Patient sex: M
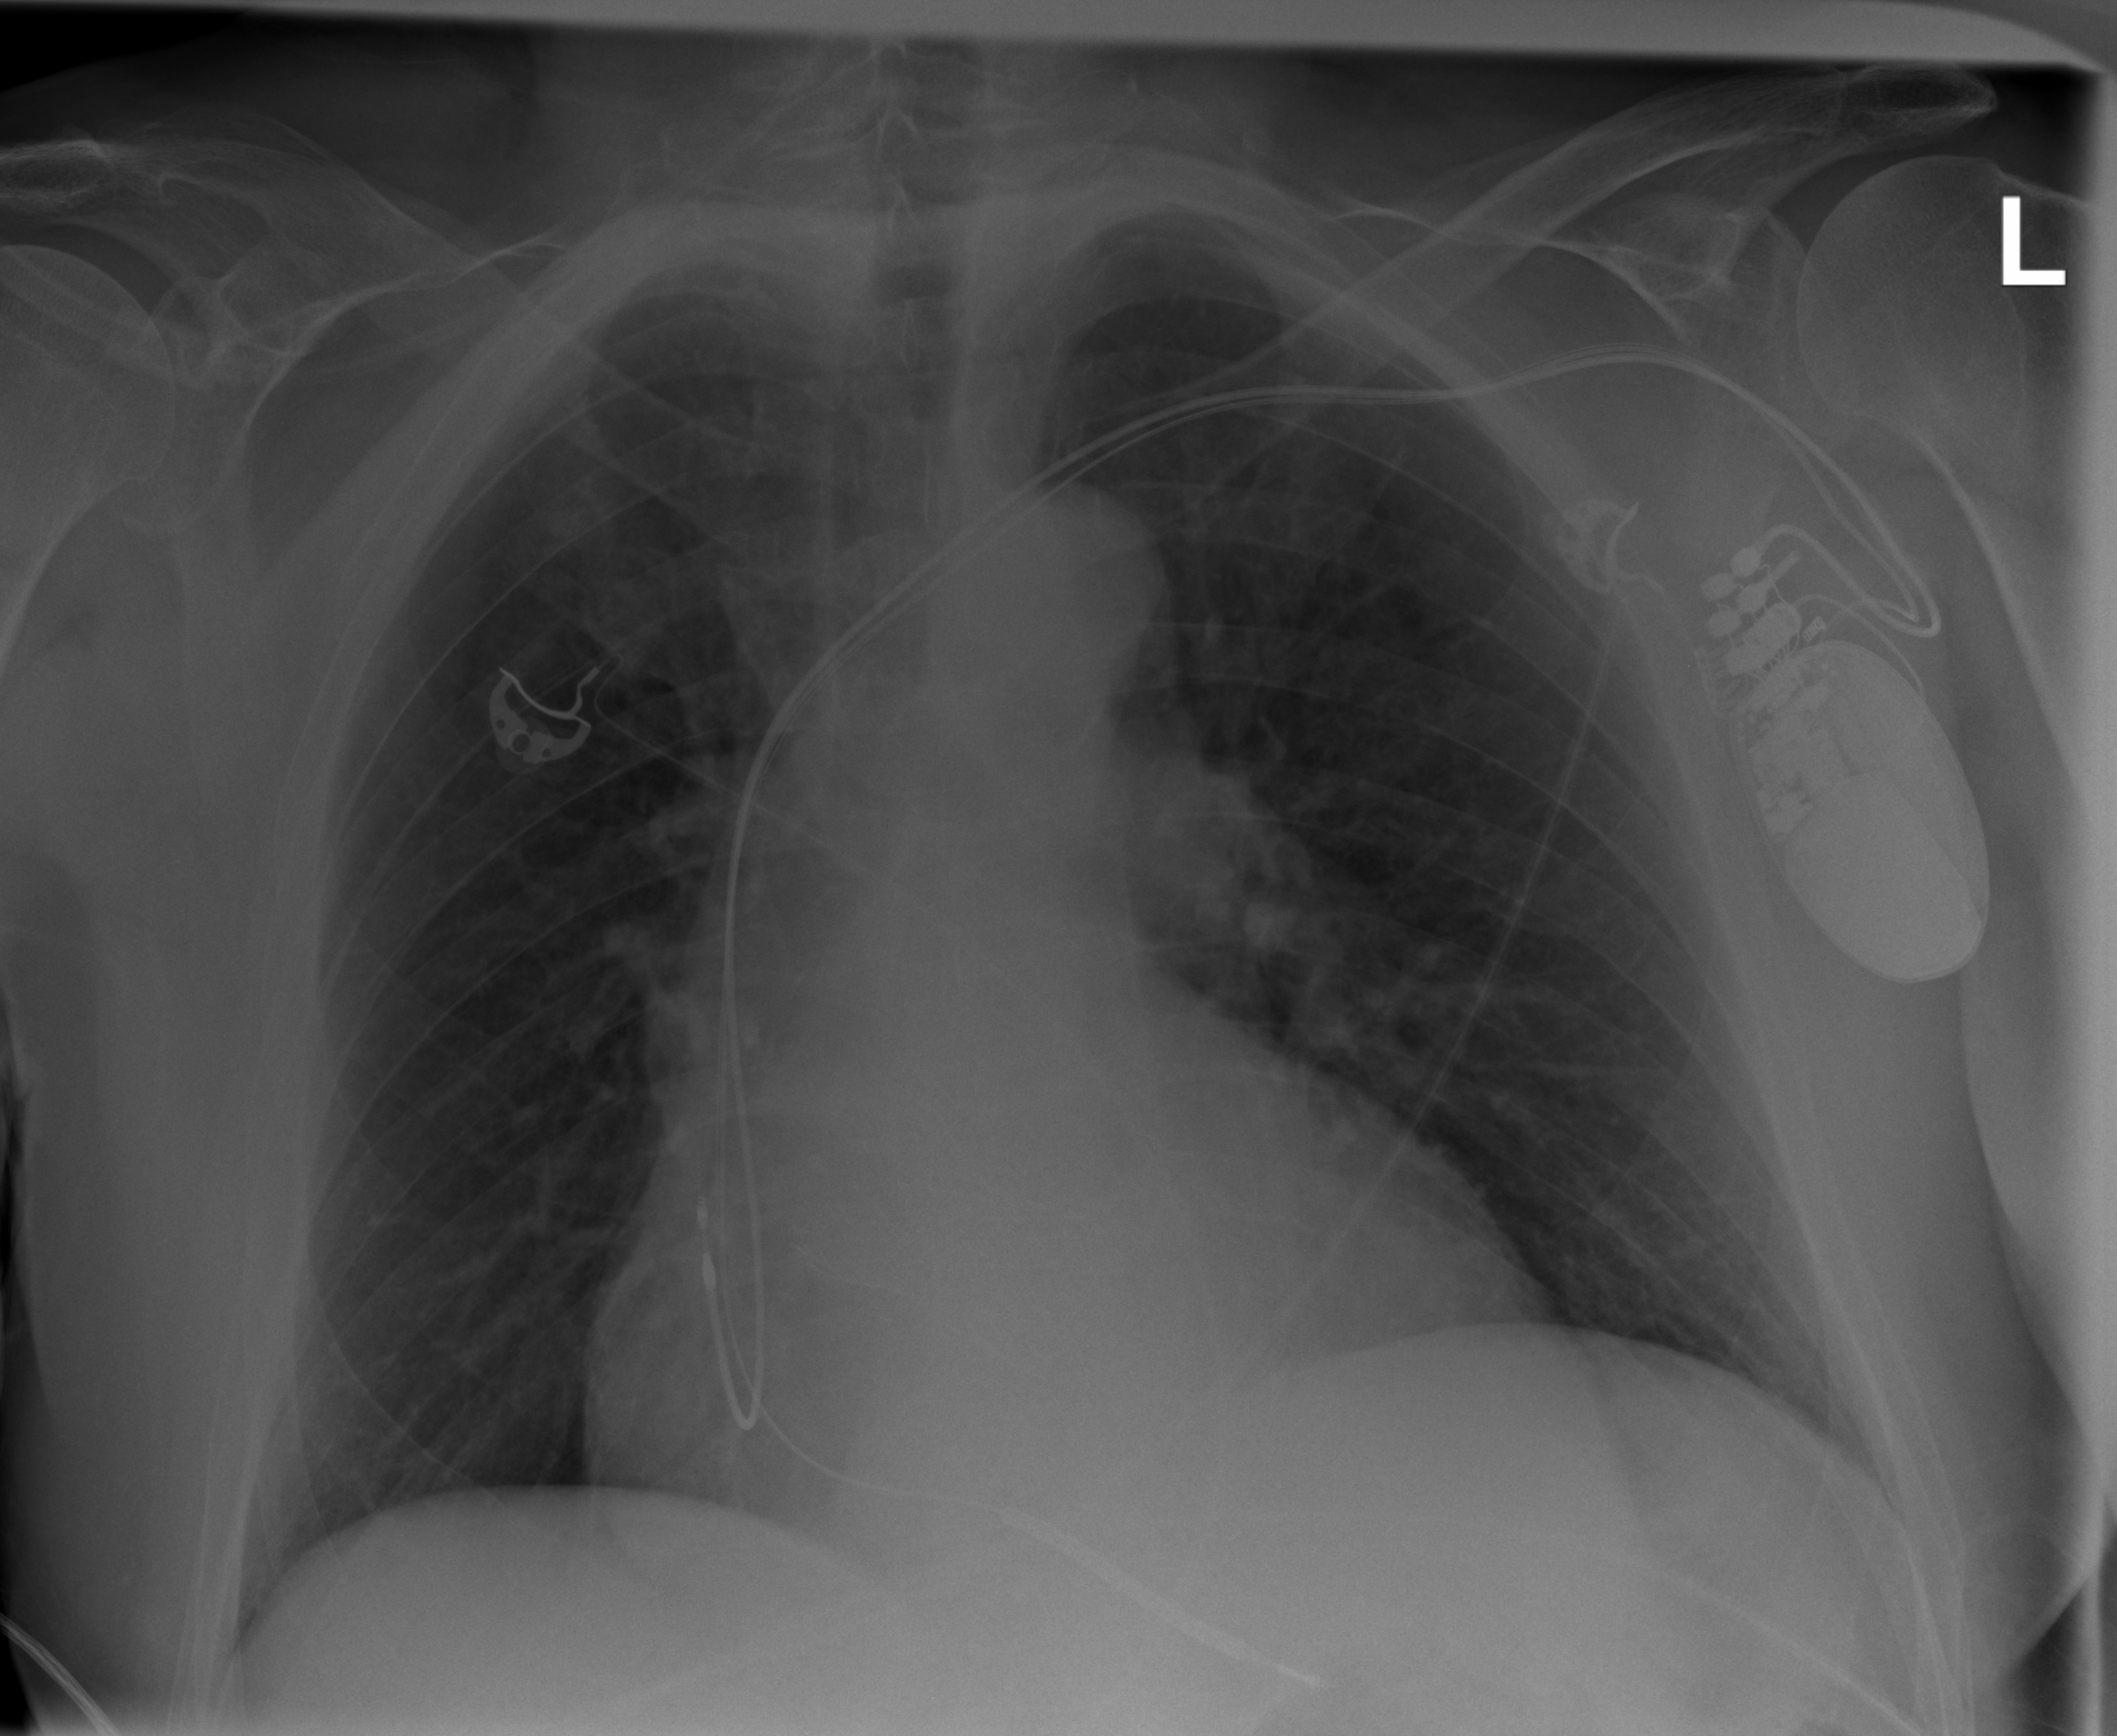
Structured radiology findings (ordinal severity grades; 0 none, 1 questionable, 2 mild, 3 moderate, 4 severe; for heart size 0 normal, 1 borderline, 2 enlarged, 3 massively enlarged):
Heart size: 2
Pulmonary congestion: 0
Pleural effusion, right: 0
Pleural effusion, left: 0
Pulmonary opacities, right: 0
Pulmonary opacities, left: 0
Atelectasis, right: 0
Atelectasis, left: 0